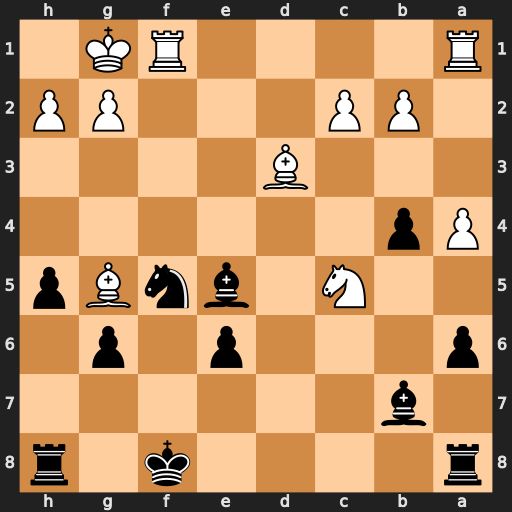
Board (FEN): r4k1r/1b6/p3p1p1/2N1bnBp/Pp6/3B4/1PP3PP/R4RK1
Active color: b
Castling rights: -
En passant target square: -
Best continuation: Bd4+ Kh1 Bxc5